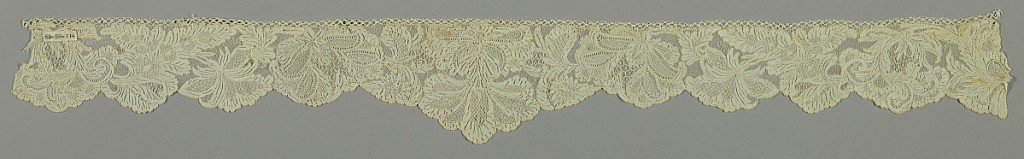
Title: Border
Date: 1700–1750
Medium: linen Technique: needle lace with ground of loop and twist with twist return
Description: Shaped border of Point de Venise à Réseau with stylized foliated and floral forms in overall symmetrical design. Fond: réseau. Modes: portes, fond de neige.